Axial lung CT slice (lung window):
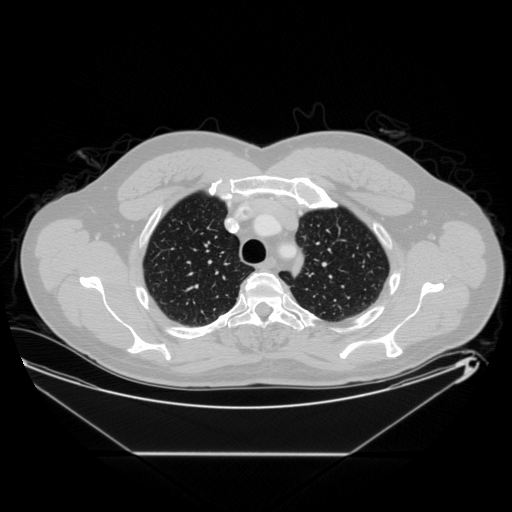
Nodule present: no